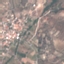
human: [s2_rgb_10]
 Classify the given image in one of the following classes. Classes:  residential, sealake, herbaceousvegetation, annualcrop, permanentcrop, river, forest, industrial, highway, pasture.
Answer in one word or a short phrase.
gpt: PermanentCrop